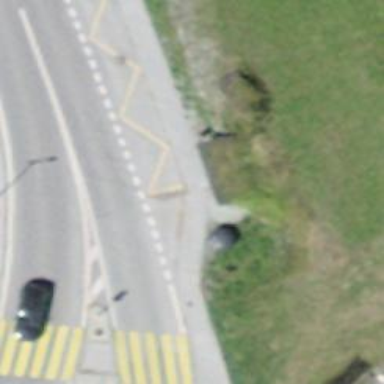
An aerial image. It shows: Sidewalk along the footway.